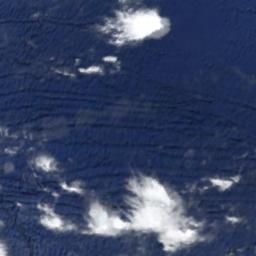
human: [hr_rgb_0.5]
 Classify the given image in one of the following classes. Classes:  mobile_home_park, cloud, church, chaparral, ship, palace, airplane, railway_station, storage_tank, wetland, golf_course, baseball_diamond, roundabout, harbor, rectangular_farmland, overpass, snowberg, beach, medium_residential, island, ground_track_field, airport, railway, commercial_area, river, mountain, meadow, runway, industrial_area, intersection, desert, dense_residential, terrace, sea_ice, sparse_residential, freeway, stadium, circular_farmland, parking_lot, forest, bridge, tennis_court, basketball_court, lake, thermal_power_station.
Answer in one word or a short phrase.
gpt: cloud